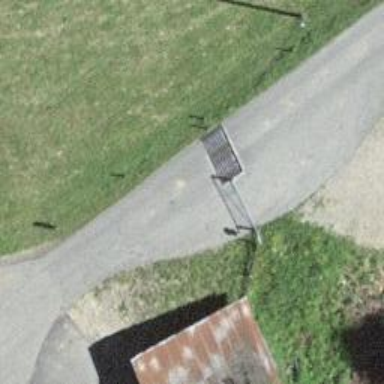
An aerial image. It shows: Cattle grid.